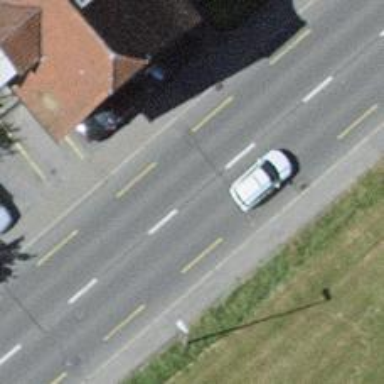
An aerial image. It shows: Footway with zebra crossing.